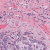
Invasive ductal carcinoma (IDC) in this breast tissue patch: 1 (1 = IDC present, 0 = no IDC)